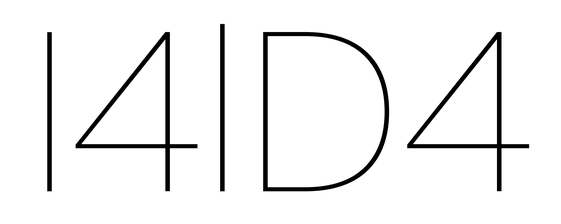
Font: Poppins-Thin